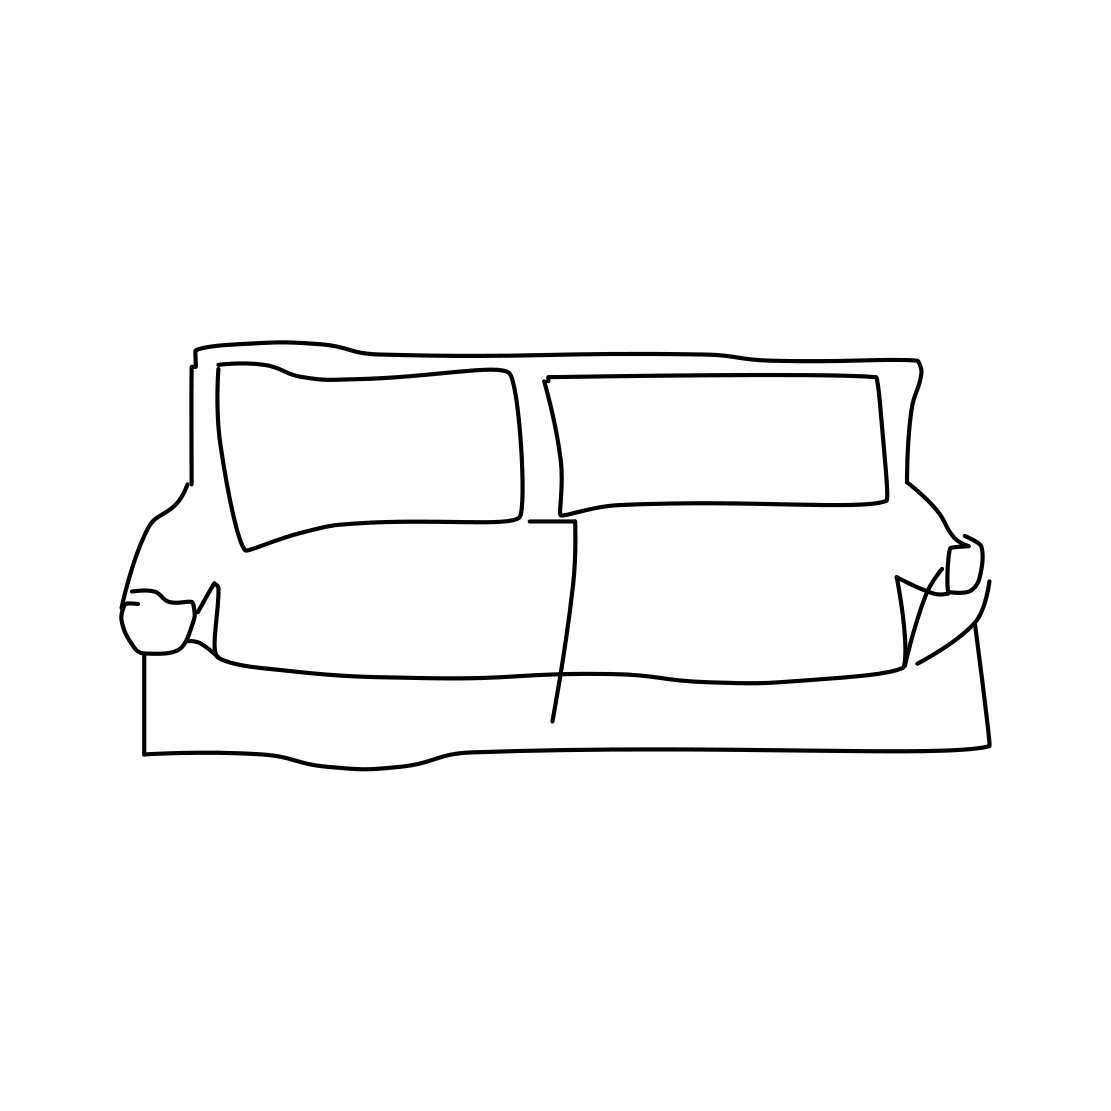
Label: couch